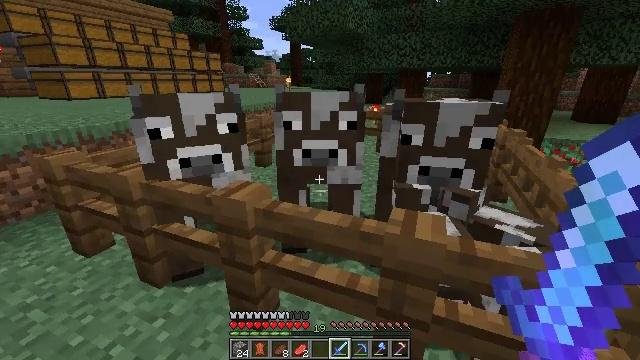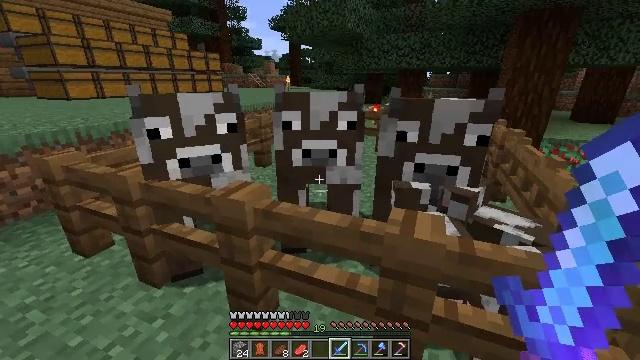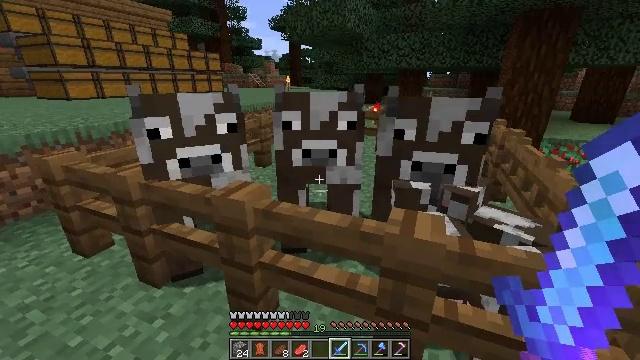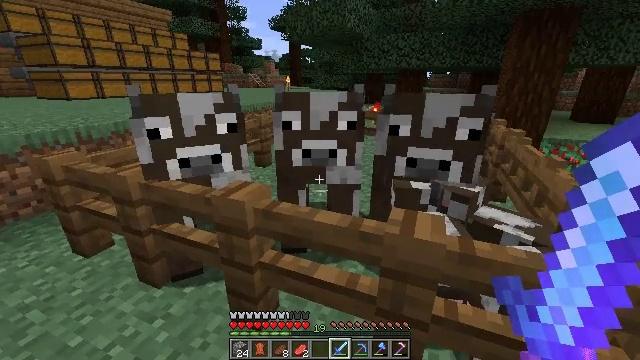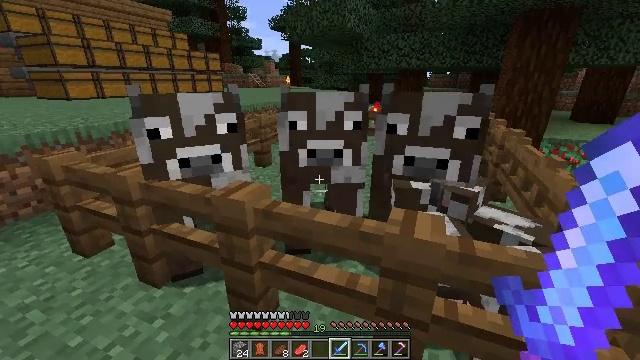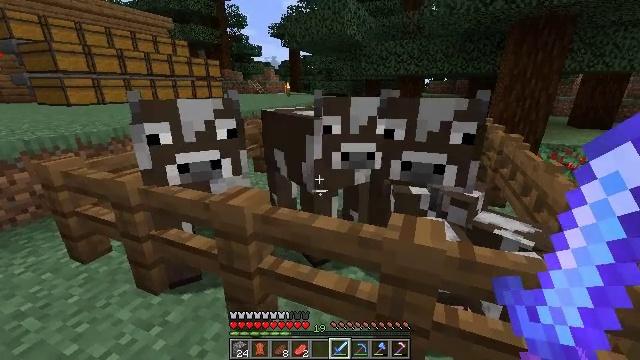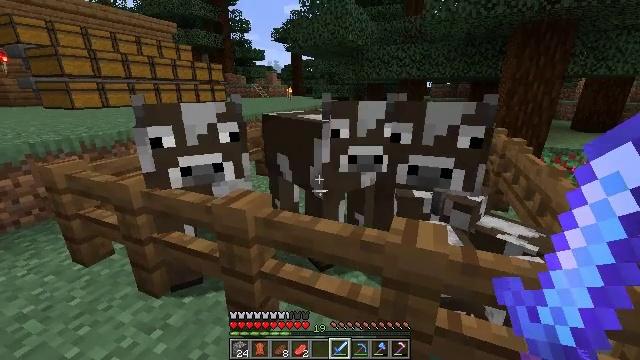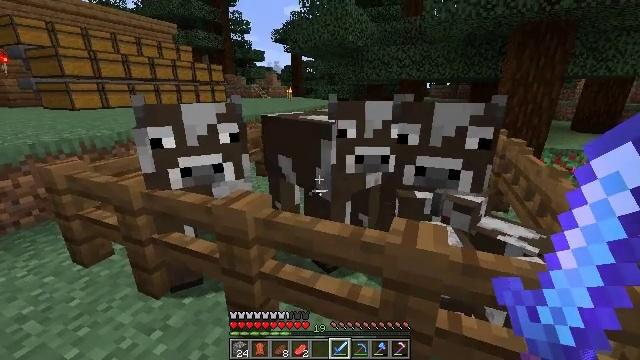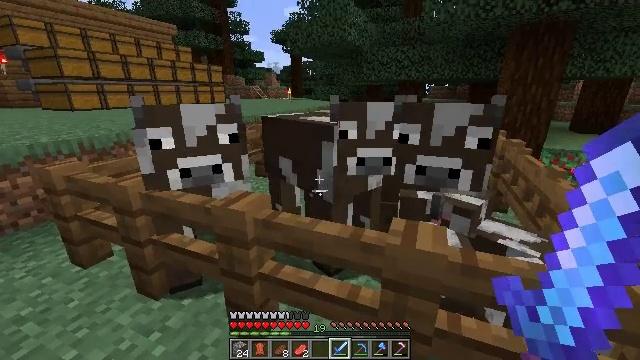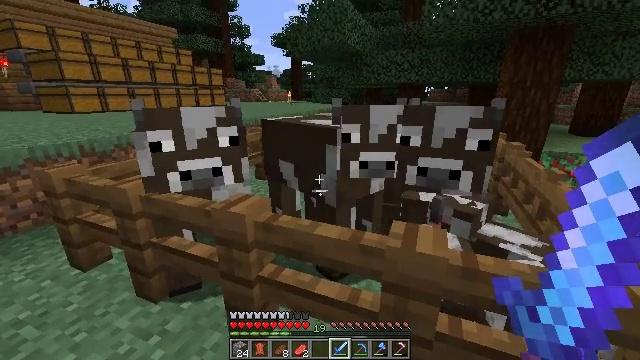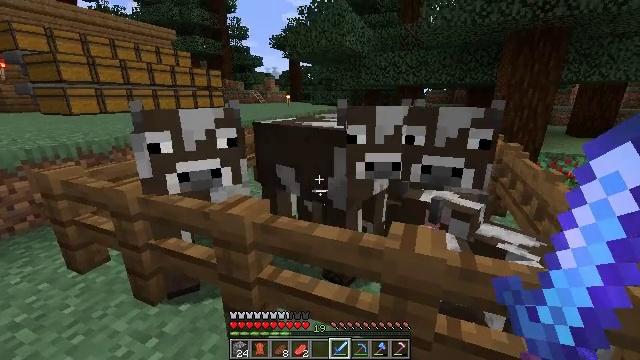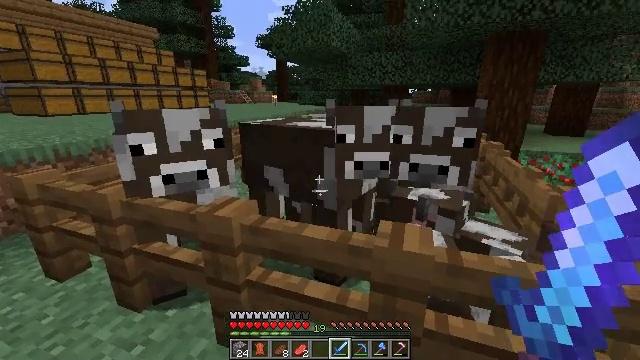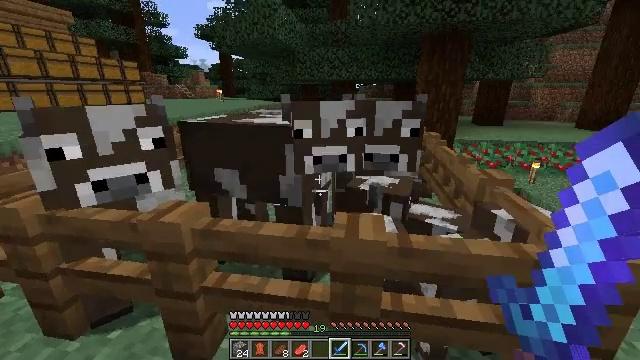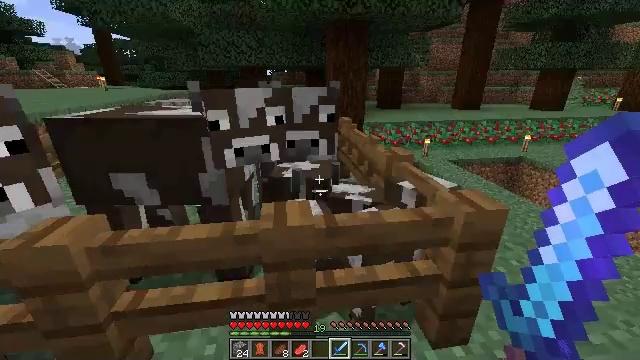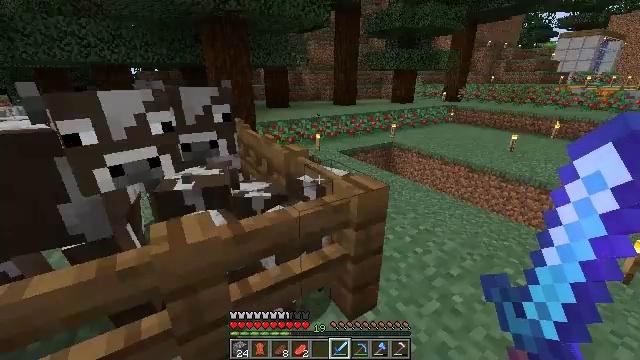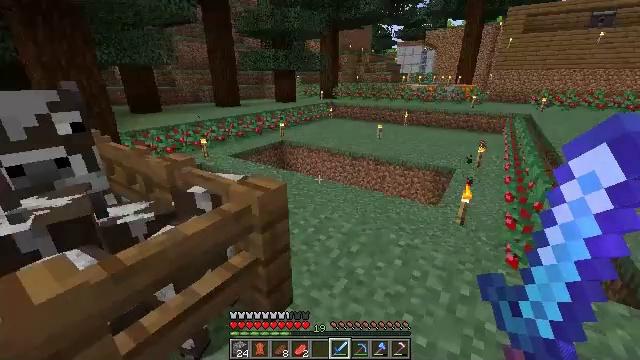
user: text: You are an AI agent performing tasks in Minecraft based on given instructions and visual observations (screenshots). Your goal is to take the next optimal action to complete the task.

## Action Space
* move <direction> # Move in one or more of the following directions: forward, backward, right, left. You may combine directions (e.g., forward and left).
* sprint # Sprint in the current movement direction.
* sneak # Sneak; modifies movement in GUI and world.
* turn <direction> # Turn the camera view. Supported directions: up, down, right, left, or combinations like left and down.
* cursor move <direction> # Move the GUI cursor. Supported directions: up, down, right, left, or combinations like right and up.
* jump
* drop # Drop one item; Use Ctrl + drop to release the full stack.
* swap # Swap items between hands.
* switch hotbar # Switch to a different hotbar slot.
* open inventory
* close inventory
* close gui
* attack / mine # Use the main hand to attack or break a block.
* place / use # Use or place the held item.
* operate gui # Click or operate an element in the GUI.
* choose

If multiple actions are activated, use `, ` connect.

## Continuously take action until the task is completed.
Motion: motion action
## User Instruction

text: Gather wheat by left-clicking on it.
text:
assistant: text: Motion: no_op
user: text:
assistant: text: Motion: no_op
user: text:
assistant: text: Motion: no_op
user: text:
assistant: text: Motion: no_op
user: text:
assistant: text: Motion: turn up
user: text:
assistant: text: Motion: no_op
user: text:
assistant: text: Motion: no_op
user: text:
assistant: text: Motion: no_op
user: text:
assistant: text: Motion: no_op
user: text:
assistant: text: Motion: no_op
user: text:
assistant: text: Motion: turn right
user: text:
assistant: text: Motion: turn right and down
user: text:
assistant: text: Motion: turn right and down
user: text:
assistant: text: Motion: turn right
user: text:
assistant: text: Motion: turn right
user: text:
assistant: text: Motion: turn right
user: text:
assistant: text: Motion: turn right and up
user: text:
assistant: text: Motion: turn right and up
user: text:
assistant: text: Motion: turn right and up
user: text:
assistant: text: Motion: turn right and up
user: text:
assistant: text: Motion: move forward, turn left
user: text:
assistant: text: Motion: move forward
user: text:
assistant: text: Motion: move forward
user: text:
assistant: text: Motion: move forward
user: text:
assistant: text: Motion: move forward, turn left
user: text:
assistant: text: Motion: move forward, turn right and up
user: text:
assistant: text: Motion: move forward, turn right
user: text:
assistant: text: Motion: move forward, sprint, turn right
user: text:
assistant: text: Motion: move forward, sprint
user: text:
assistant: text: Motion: move forward, sprint